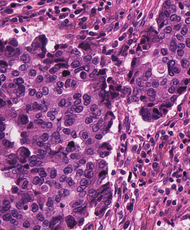
Tumor epithelial tissue: yes
Tumor-associated stroma tissue: yes
Normal tissue: no